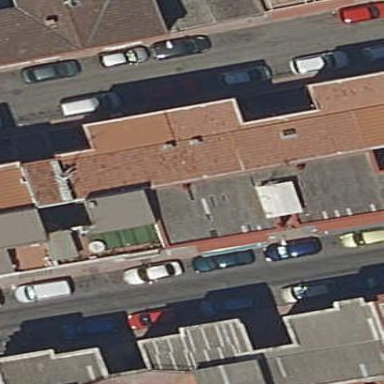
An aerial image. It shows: Building.